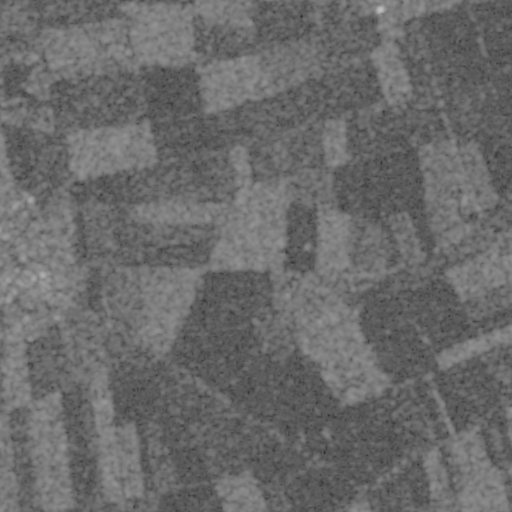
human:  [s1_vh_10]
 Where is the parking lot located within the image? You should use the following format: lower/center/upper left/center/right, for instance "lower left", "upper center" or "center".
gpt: The parking lot is located in the center left of the image.
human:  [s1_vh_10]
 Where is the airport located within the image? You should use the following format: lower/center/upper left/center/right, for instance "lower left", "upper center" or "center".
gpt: There is no airport in the image.

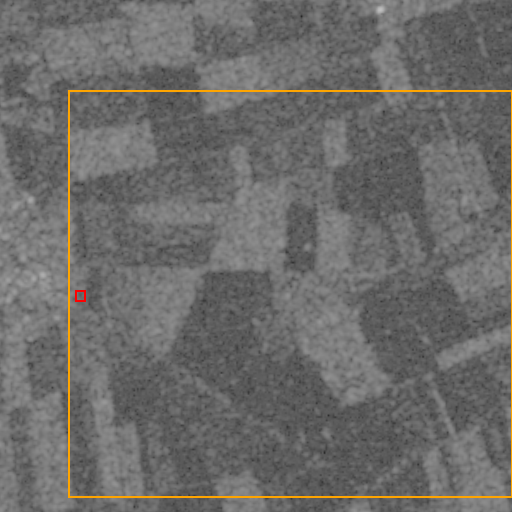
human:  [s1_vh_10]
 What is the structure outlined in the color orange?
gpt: The structure outlined in orange is a crop field.
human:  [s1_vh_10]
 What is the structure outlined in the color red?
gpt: The structure outlined in red is a parking lot.
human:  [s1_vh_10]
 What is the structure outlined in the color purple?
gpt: There is no purple outline.